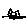
Label: cat